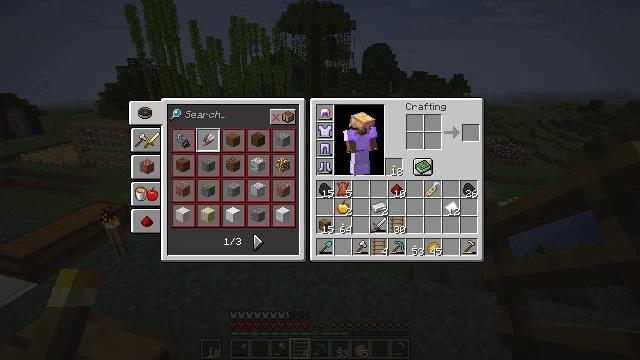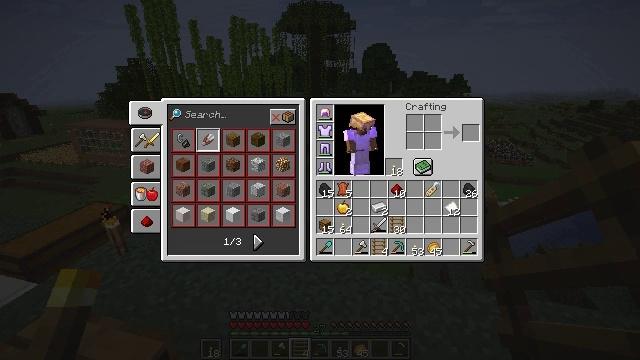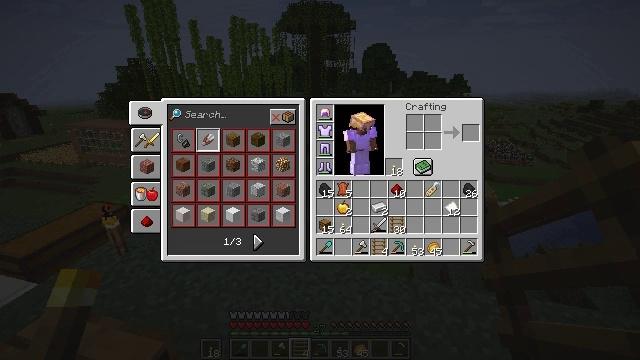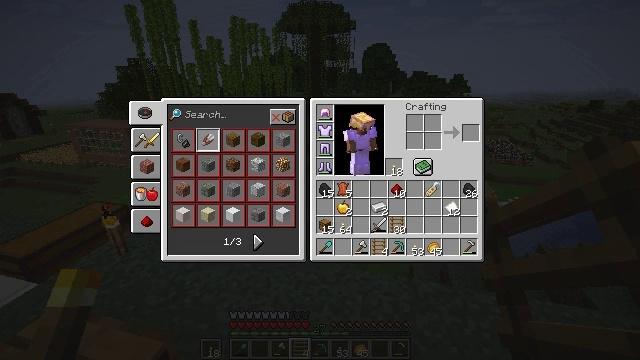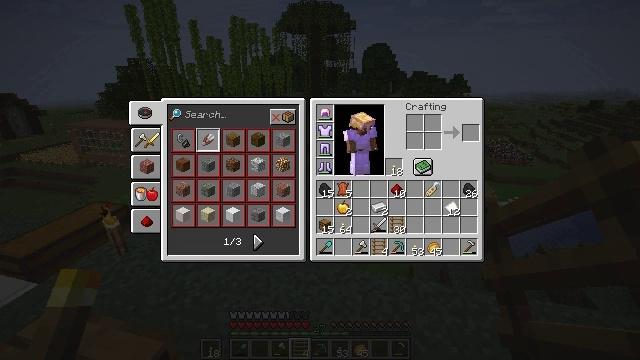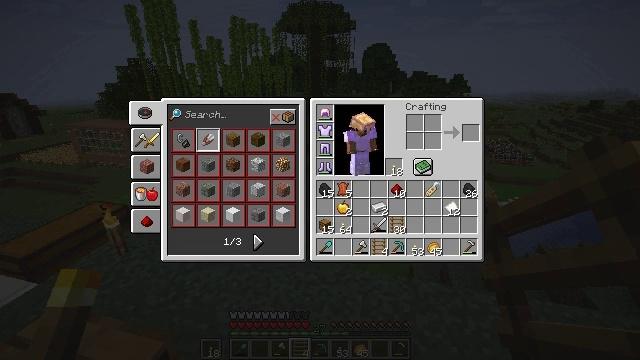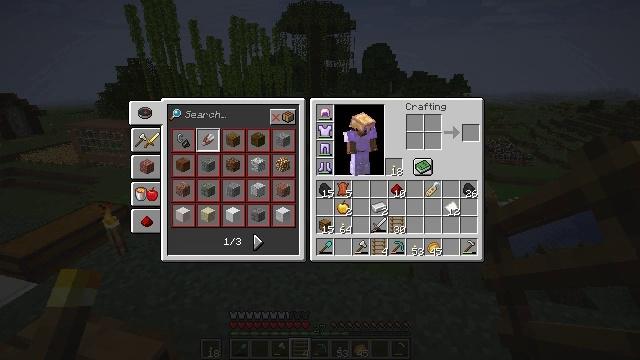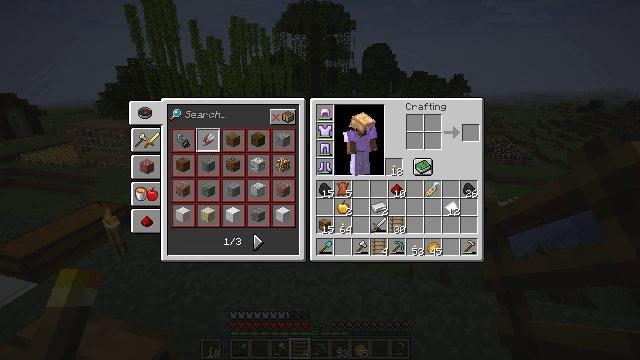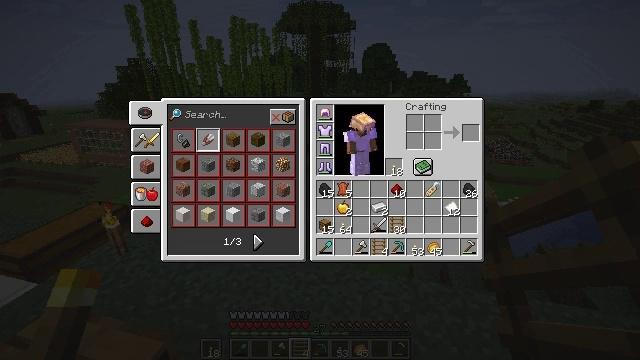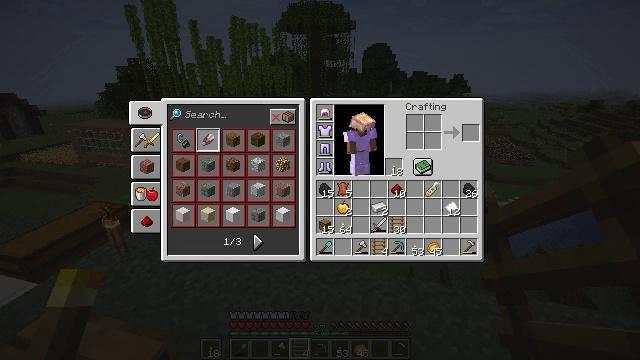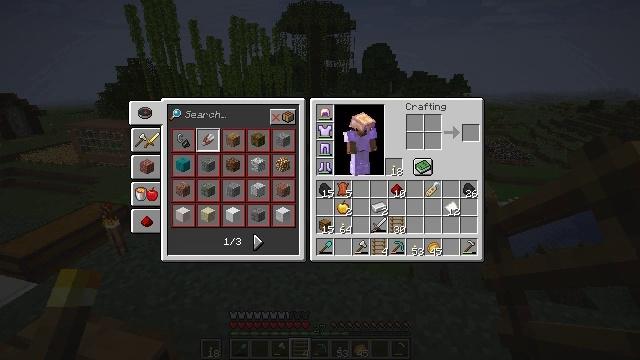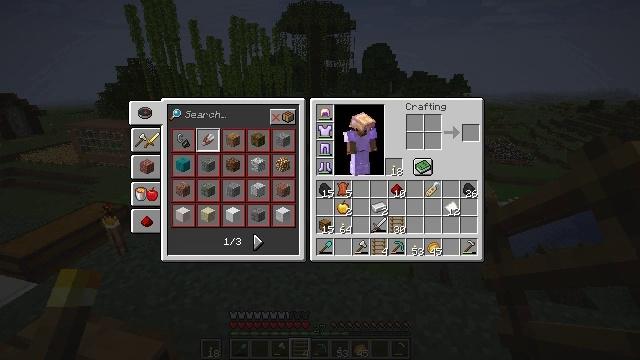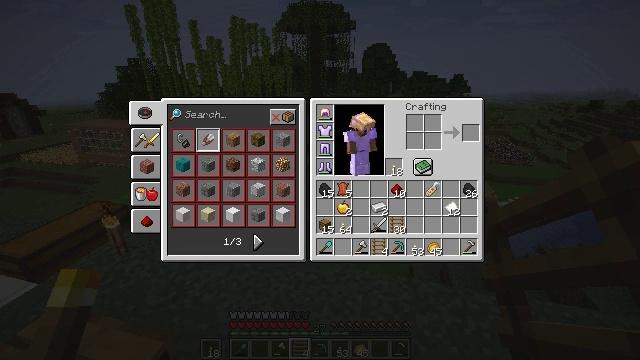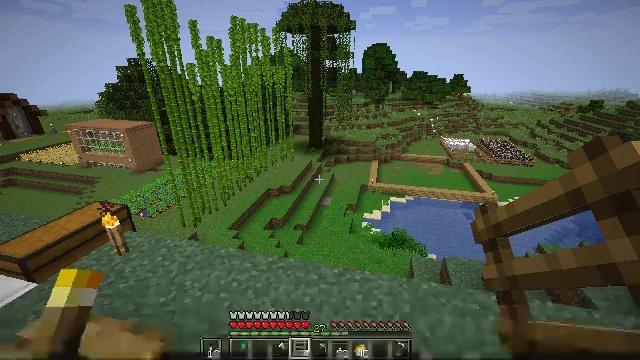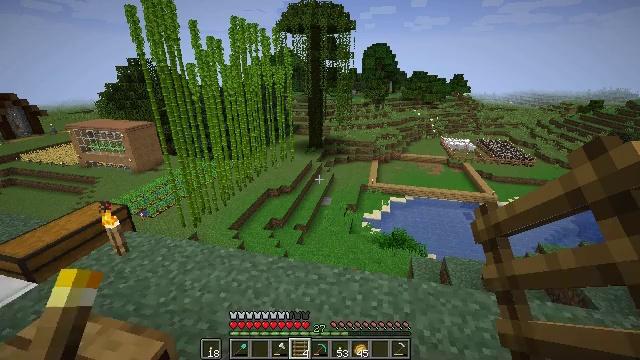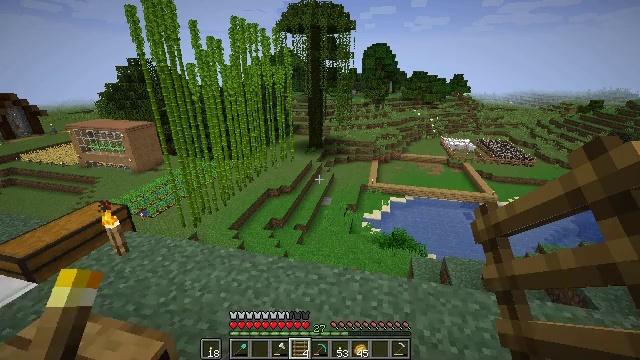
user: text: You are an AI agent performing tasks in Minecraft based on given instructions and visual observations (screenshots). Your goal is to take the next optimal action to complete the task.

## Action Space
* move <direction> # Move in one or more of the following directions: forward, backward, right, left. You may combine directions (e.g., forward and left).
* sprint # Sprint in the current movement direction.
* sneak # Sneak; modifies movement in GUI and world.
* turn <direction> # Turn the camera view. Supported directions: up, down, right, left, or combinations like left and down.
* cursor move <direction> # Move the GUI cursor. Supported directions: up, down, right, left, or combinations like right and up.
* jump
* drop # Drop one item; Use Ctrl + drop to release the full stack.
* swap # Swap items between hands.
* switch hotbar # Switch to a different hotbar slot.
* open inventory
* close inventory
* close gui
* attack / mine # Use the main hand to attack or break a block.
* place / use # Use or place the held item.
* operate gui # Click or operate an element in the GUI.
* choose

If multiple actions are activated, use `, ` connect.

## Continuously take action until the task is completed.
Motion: motion action
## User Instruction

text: Mine the ladder from the wall.
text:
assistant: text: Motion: no_op
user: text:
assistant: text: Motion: no_op
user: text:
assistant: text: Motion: no_op
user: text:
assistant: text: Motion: cursor move down
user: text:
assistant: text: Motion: no_op
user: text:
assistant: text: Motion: no_op
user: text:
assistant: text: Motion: no_op
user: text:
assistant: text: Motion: no_op
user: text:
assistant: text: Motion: no_op
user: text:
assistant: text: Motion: no_op
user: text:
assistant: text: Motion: no_op
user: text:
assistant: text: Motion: no_op
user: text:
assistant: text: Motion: no_op
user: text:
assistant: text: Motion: no_op
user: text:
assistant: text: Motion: no_op
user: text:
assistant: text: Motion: no_op
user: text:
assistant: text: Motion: no_op
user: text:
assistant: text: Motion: no_op
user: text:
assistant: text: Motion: turn left
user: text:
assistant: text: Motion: turn down
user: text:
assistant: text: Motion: turn down
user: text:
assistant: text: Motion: turn left
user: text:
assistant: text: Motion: turn left
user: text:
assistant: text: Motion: turn left and down
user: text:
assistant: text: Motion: turn left and down
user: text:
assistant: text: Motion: turn left and down
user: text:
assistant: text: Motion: turn left and down
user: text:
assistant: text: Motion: move forward, turn left and down
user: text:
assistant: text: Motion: move forward, turn left and down
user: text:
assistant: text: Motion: move forward, turn left and down